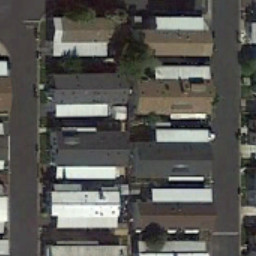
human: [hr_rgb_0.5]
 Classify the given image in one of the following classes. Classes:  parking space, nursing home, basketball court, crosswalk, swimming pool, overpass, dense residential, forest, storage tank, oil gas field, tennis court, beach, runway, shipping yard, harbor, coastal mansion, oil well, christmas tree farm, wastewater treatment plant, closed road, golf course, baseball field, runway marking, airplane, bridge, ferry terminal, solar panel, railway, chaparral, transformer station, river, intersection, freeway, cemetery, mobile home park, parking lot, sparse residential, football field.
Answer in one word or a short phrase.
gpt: mobile home park